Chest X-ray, PA view. Patient: 35 years old, sex M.
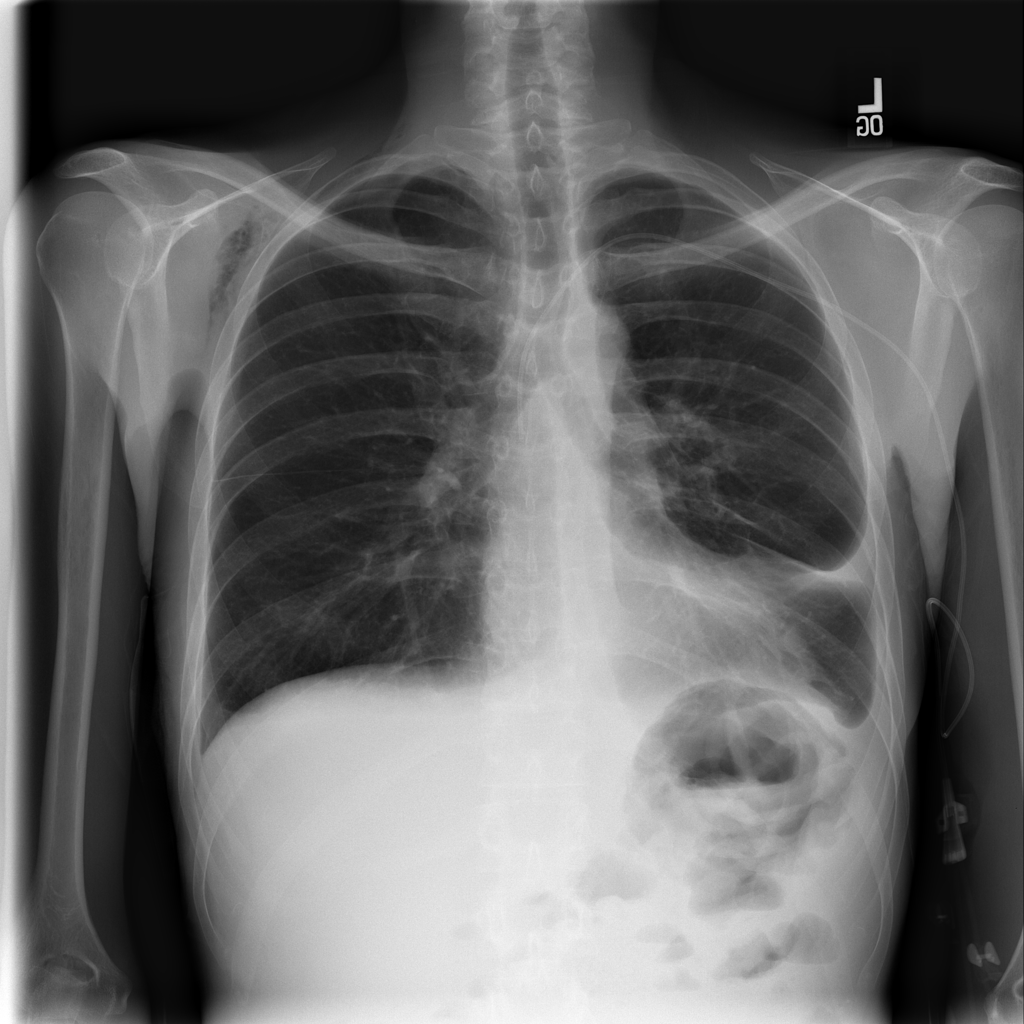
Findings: Effusion, Emphysema